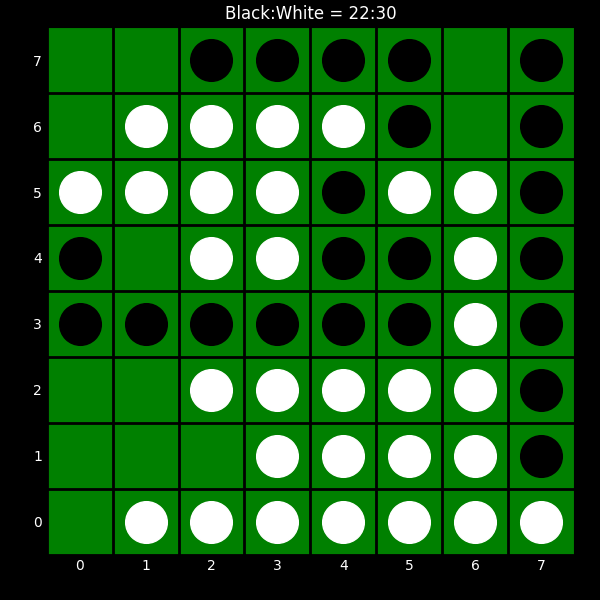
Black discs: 22
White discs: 30